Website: walmart
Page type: customer-info-address
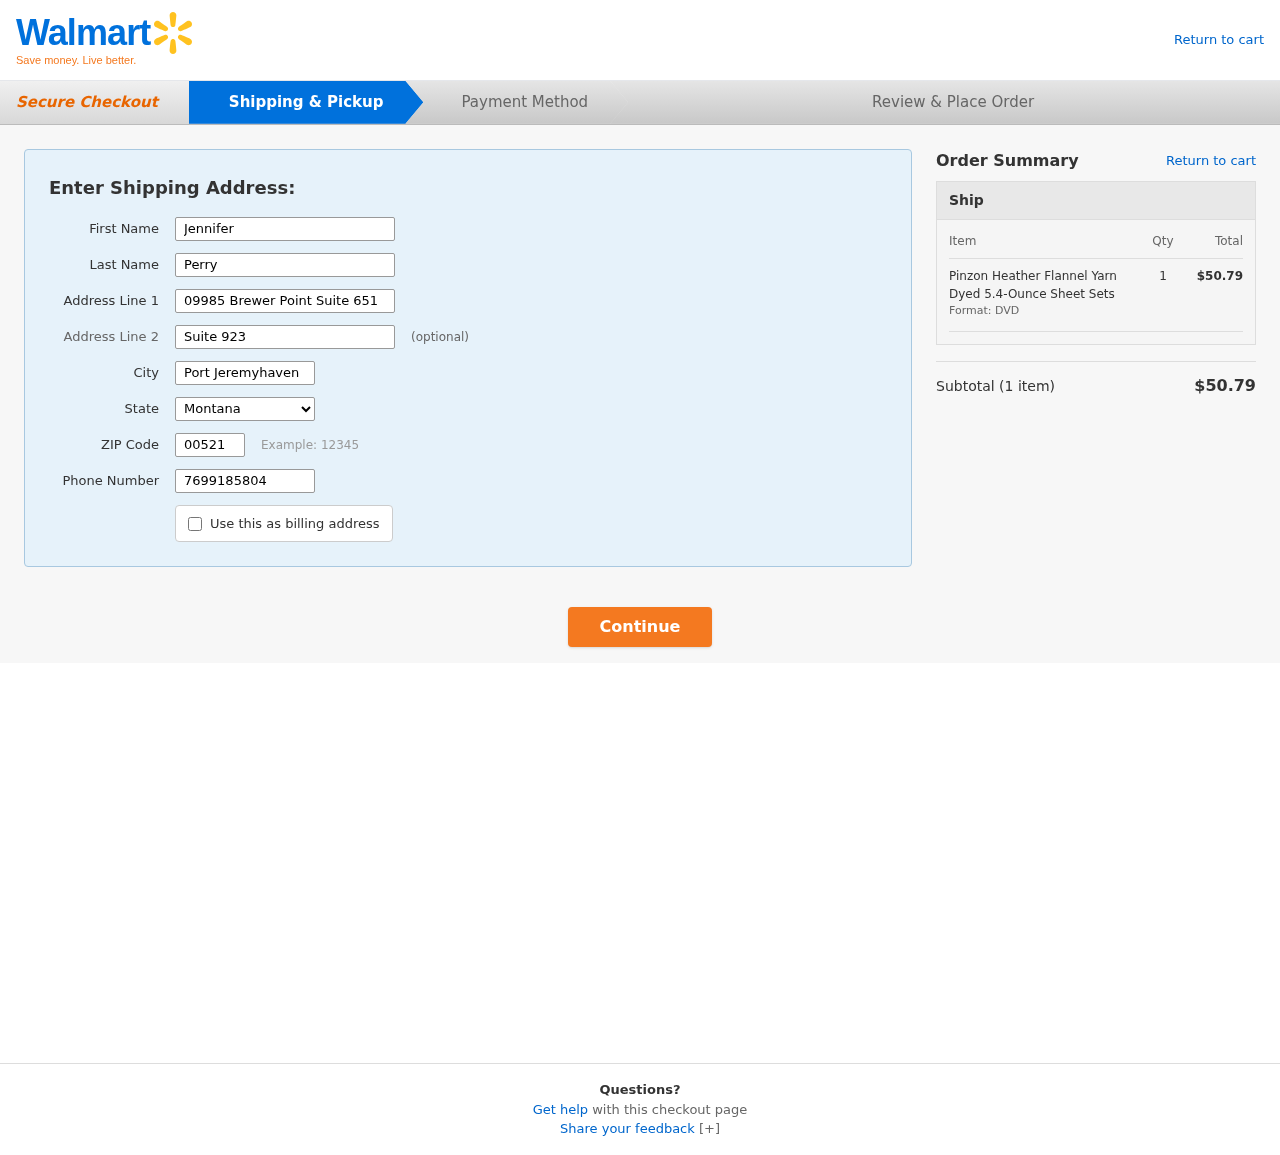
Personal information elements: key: PII_CITY
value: Port Jeremyhaven
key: PII_FIRSTNAME
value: Jennifer
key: PII_LASTNAME
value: Perry
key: PII_PHONE
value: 7699185804
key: PII_POSTCODE
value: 00521
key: PII_STATE
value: Montana
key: PII_STREET
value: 09985 Brewer Point Suite 651
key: PII_STREET2
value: Suite 923
Product elements: key: PRODUCT1_NAME
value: Pinzon Heather Flannel Yarn Dyed 5.4-Ounce Sheet Sets
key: PRODUCT1_QUANTITY
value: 1
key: PRODUCT1_LINE_TOTAL
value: $50.79
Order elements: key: ORDER_NUM_ITEMS
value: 1
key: ORDER_SUBTOTAL
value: $50.79